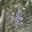
Label: 4